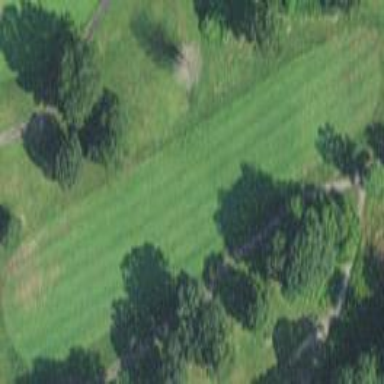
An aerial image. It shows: Grassy area designated as golf fairway.